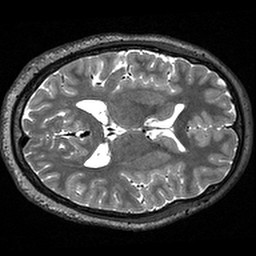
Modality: T2w
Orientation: axial
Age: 24
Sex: female
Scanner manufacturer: siemens
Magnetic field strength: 3 T
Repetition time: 3.2 s
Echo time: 0.567 s